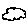
Label: cloud